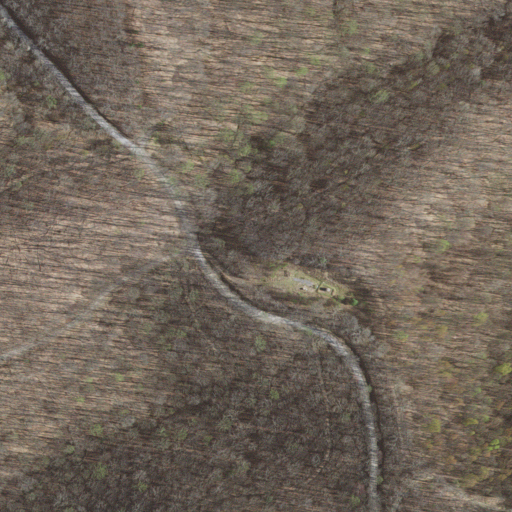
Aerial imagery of gap in Virginia named Edith Gap containing deciduous forest, open development, and low intensity development